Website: lowes
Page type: customer-info-address
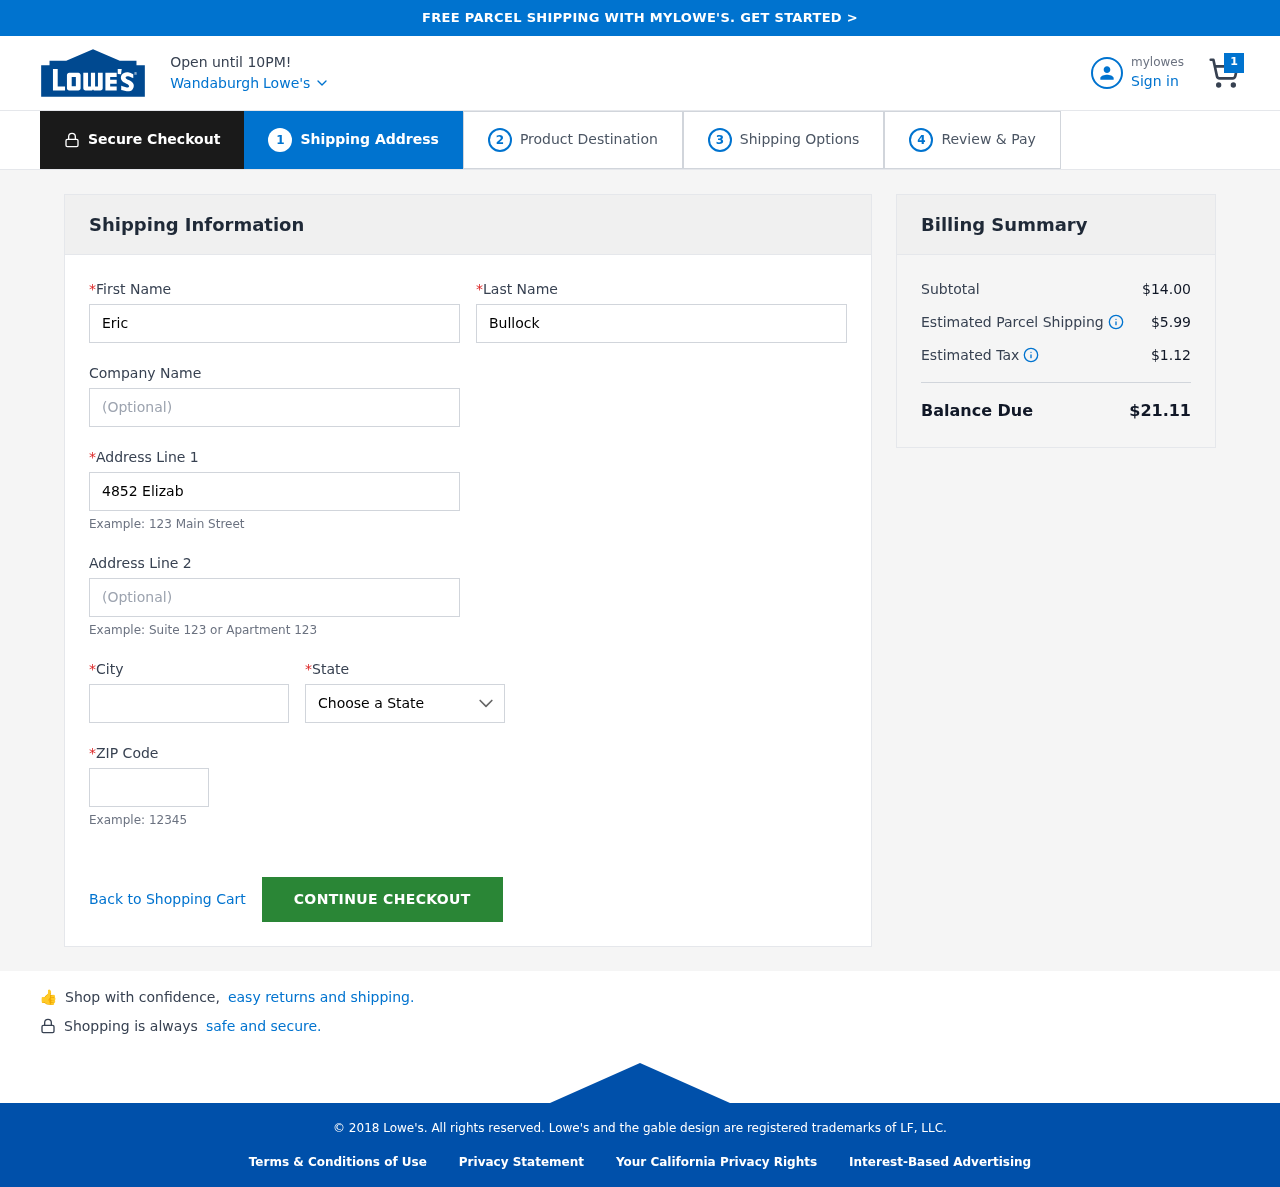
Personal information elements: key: PII_CITY
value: Wandaburgh
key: PII_FIRSTNAME
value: Eric
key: PII_LASTNAME
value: Bullock
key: PII_POSTCODE
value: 89450
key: PII_STATE
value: Massachusetts
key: PII_STREET
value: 4852 Elizabeth Station
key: PII_STREET2
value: Suite 971
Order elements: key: ORDER_NUM_ITEMS
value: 1
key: ORDER_SUBTOTAL
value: $14.00
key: ORDER_SHIPPING_COST
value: $5.99
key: ORDER_TAX
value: $1.12
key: ORDER_TOTAL
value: $21.11